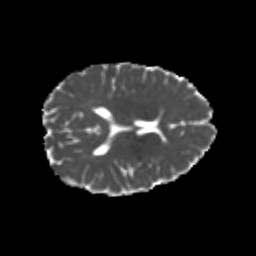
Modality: MD
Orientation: axial
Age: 25
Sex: female
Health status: healthy
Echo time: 0.074 s